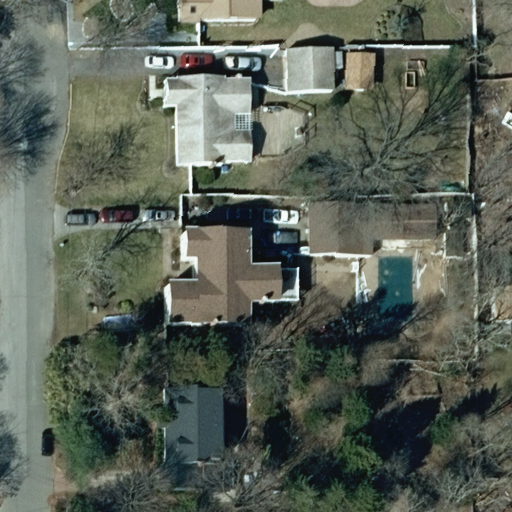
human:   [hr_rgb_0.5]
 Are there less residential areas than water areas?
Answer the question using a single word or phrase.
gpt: no

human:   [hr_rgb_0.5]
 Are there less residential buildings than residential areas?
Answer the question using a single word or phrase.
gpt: no

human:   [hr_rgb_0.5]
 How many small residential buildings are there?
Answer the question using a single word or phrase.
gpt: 1

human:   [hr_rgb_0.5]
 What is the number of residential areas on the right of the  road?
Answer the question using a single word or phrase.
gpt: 1

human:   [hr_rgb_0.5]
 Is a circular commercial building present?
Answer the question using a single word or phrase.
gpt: no

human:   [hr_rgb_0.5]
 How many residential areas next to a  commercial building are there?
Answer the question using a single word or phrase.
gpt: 0

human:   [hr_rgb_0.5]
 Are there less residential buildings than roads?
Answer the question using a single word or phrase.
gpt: no

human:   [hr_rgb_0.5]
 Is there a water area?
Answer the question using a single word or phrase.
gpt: no

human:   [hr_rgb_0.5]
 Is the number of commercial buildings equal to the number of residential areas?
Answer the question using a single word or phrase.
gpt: no

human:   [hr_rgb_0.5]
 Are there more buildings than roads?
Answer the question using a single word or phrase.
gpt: yes

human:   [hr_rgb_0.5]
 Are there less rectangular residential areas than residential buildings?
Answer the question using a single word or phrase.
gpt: yes

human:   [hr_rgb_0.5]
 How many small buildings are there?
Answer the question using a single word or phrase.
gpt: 3

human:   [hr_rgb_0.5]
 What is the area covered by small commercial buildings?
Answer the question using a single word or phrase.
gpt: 0m2

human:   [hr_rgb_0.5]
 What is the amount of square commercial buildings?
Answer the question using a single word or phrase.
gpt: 0

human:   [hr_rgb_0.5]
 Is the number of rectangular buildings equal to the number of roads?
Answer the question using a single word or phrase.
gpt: yes

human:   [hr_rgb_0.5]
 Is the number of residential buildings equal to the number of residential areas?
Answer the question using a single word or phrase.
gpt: no

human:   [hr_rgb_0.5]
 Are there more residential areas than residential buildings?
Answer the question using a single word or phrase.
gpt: no

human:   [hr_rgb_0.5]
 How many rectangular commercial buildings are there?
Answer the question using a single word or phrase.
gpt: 0

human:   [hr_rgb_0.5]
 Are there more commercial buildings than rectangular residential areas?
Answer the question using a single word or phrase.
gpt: no

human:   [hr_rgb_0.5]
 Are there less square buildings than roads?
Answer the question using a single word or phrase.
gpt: yes

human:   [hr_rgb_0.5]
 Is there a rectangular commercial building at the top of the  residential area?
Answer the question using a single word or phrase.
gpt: no

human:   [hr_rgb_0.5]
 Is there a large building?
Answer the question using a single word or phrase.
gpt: no

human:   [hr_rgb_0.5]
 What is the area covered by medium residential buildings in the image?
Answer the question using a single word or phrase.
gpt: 1107m2

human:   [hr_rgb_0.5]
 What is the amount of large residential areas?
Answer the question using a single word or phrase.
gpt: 1

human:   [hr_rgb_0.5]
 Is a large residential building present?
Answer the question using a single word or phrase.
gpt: no

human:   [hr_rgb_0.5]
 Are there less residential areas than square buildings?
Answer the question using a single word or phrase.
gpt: no

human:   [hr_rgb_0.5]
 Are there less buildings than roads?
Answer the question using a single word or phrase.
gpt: no

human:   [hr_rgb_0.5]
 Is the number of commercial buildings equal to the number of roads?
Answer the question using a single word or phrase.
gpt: no

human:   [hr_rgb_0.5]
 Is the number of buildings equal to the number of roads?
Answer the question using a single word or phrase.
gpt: no

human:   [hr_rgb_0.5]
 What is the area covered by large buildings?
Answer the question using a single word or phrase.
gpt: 0m2

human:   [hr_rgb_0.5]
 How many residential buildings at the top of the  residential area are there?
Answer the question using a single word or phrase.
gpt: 0

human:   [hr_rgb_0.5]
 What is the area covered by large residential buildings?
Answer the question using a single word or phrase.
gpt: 0m2

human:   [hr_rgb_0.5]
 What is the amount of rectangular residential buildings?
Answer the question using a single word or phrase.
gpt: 0

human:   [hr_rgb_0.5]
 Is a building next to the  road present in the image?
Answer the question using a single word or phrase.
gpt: yes

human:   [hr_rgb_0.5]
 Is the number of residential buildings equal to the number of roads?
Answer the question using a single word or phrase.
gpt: no

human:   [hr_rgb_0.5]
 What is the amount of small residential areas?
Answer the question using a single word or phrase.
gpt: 0